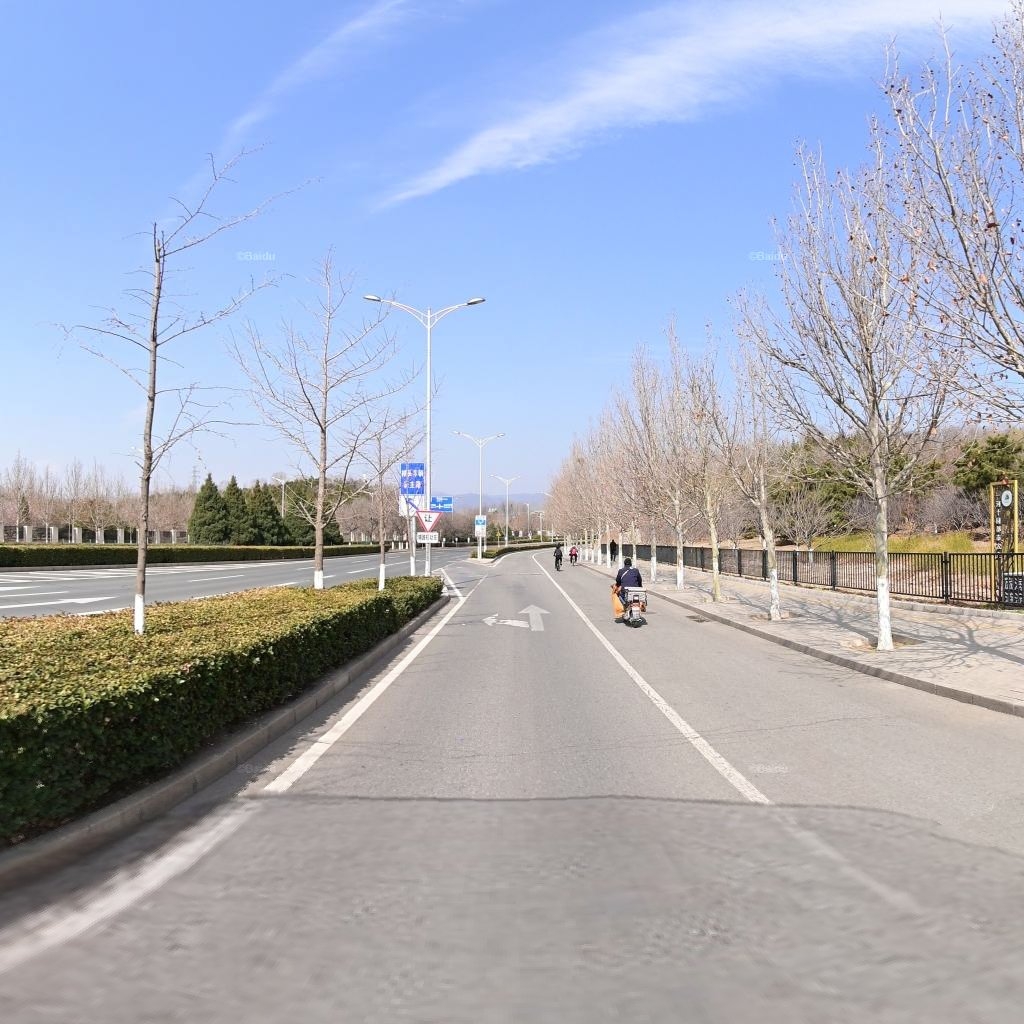
Region: Haidian
Road damage annotations: transverse crack